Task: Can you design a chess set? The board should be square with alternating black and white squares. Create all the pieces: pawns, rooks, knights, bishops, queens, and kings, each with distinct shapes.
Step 2922:
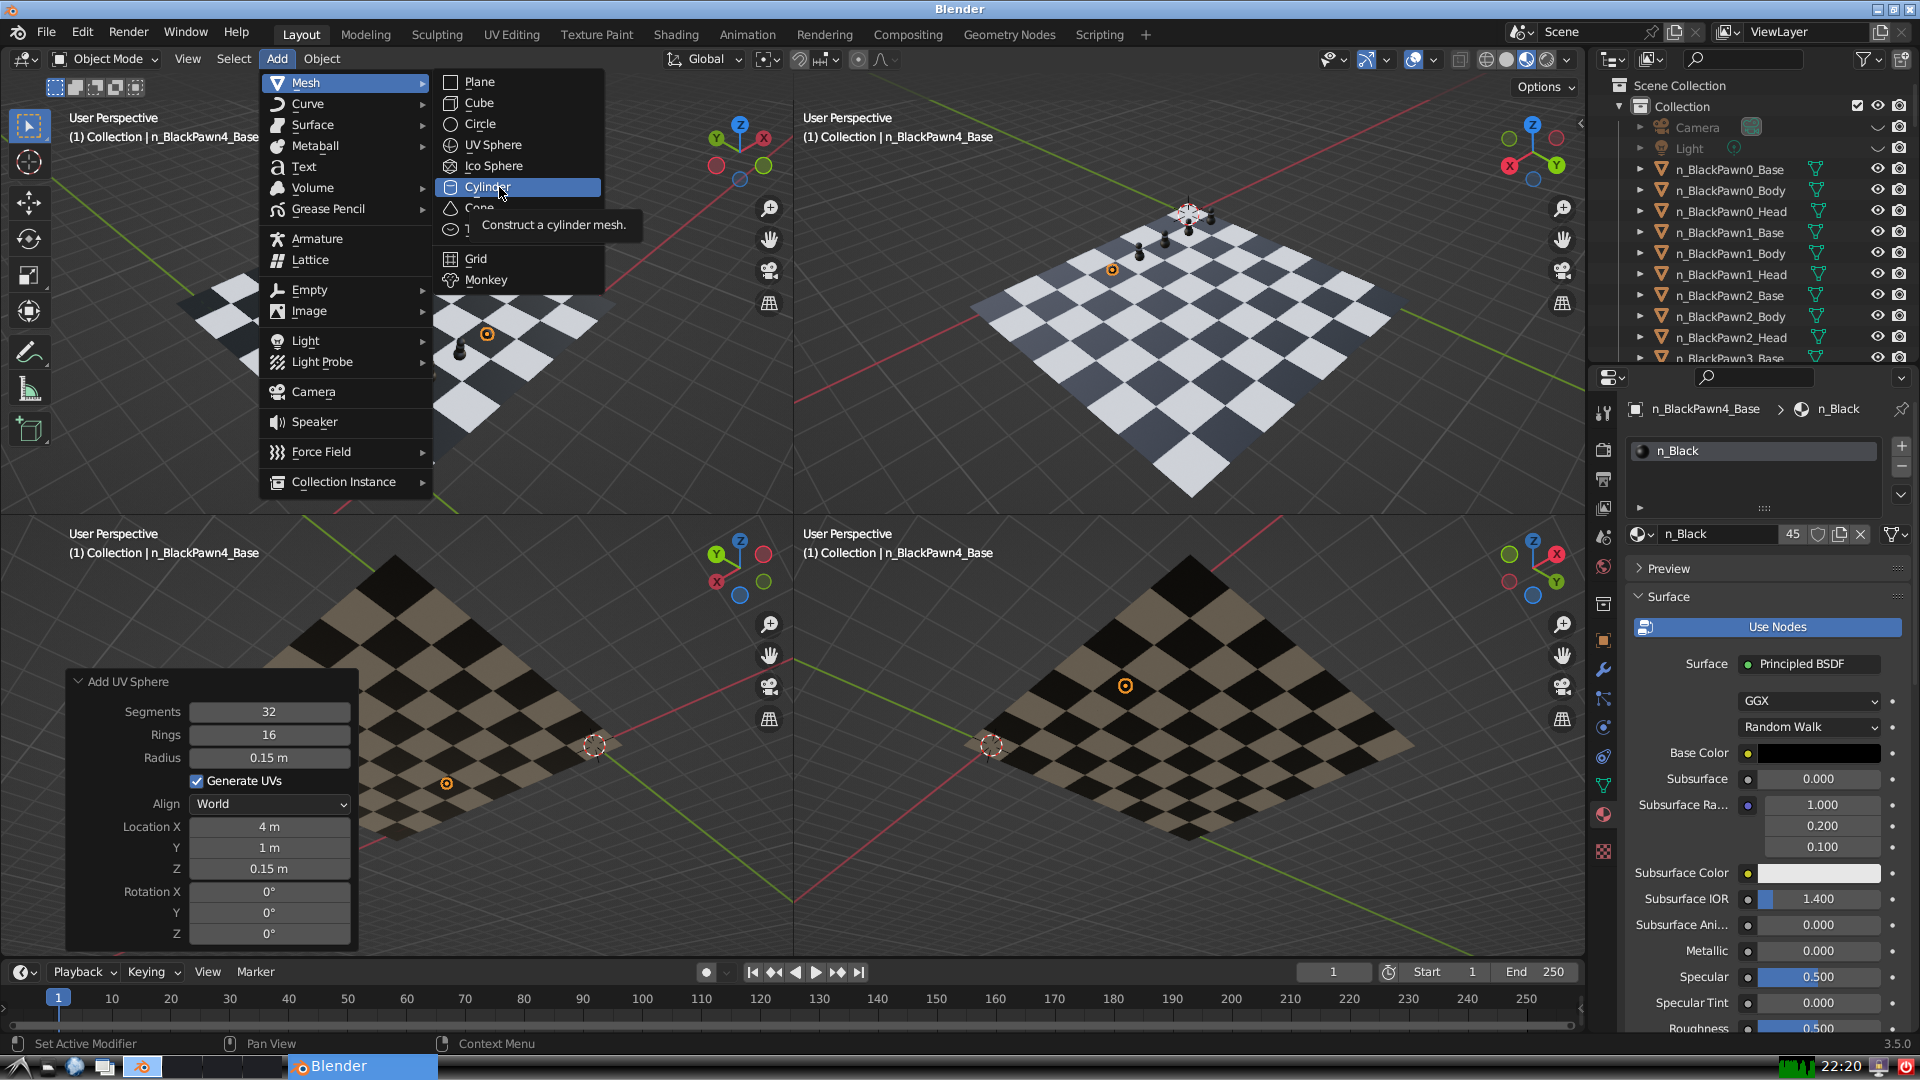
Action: click: no